Question: Now, I faced with an exercise problem: Deal with some data in a class CRect. But my results are different from what I expected.
My code is as followed:
'''
#include<iostream>
#include<cmath>
using namespace std;
class CRect
{
public:
void Diagonal(CRect one)
{
float l;
l=sqrt( (one.right-one.left)*(one.right-one.left)+(one.bottom-one.top)*(one.bottom-one.top) );
cout<<"The length is "<<l<<endl;
}
void Show(CRect one)
{
cout<<"("<<one.left<<","<<one.top<<")"<<" ";
cout<<"("<<one.right<<","<<one.bottom<<")"<<endl;
}
CRect(float left1,float top1,float right1,float bottom1)
{
left=left1;
top=top1;
right=right1;
bottom=bottom1;
}
CRect(float left1,float top1)
{
left=left1;
top=top1;
}
CRect(CRect &c)
{
right=c.right;
bottom=c.bottom;
}
private:
float left,top,right,bottom;
};
int main()
{
CRect r1(10,10,20,20);
CRect r2(0,0);
r2=CRect(r1);
r1.Show(r1);
r1.Diagonal(r1);
r2.Show(r2);
r2.Diagonal(r2);
return 0;
}
'''
Then,the result is as the following picture:

I think that I have not initialized the 'left' and 'top' . But, I don't know how to correct it. I can't find the mistake in my code.
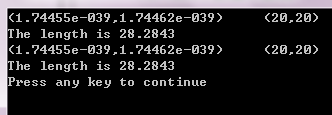
Answer: Your copy constructor only "initializes" 'right' and 'bottom', 'top' and 'left' are left with garbage values:
'''
CRect(CRect &c)
{
right=c.right;
bottom=c.bottom;
}
'''
Next, this two parameter constructor has similar flaws:
'''
CRect(float left1,float top1)
{
left=left1;
top=top1;
}
'''
You have to set all the data members to something. If you do so, you can completely remove the copy constructor and let the compiler synthesized one do its job.
'CRect(float left1,float top1) : left(left1), top(top1), right(), bottom() {}'